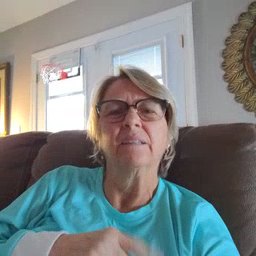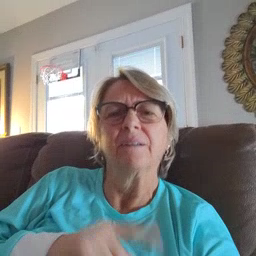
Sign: hate